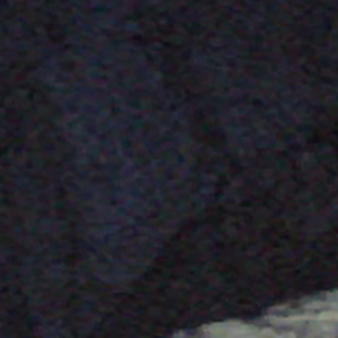
Label: other